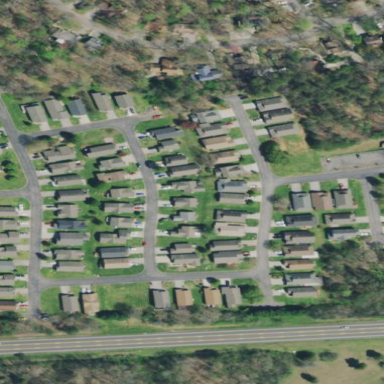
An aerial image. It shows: Single-family residential area.